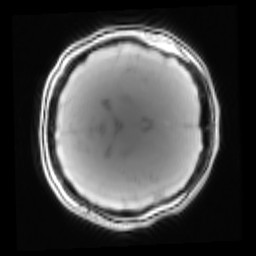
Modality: PDw
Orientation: axial
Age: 19
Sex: female
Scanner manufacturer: siemens
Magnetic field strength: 3 T
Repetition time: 0.25 s
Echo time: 0.00103 s